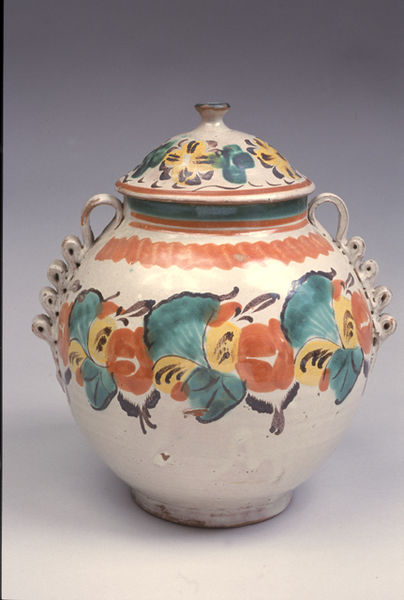
Titel: Jar (Jarrón)
Standort: Amherst (Massachusetts, USA)
Institution: Mead Art Museum, Amherst College
Schlagwörter: blau, blätter, gelb, schwarz, blüten, rot, henkel, keramik, vase, red, white, black, green, old, painting, tea, yellow, dekor, flowers, pattern, pot, foto, deckel, knauf, flower, orange, shadow, urn, ancient, design, pastel, ceramic, floral, chinese, paint, teapot, china, pottery, bowl, ugly, kettle, glazed, handles, clay, lid, limited palette, handle, flours, turquise, floral motif, glaze, painted pot, handel, vase flowers, vase with flower, fired